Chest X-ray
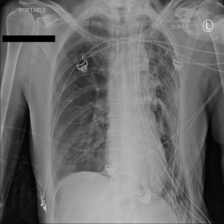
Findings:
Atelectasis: negative
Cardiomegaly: negative
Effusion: negative
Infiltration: negative
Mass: negative
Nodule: negative
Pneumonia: negative
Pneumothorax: negative
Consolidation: negative
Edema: negative
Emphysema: negative
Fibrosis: negative
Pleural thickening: negative
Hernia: negative